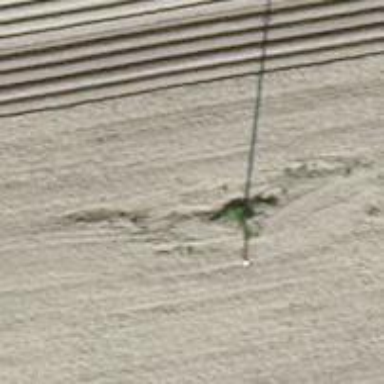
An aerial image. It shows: Power pole.